Question: I'm trying to access some elements inside of iframe but withour success. Basically, I found the iframe, switch to it, but I can get the element inside of it. All elements that I try, I always get a message saying that the .
Could you please help?
HTML:

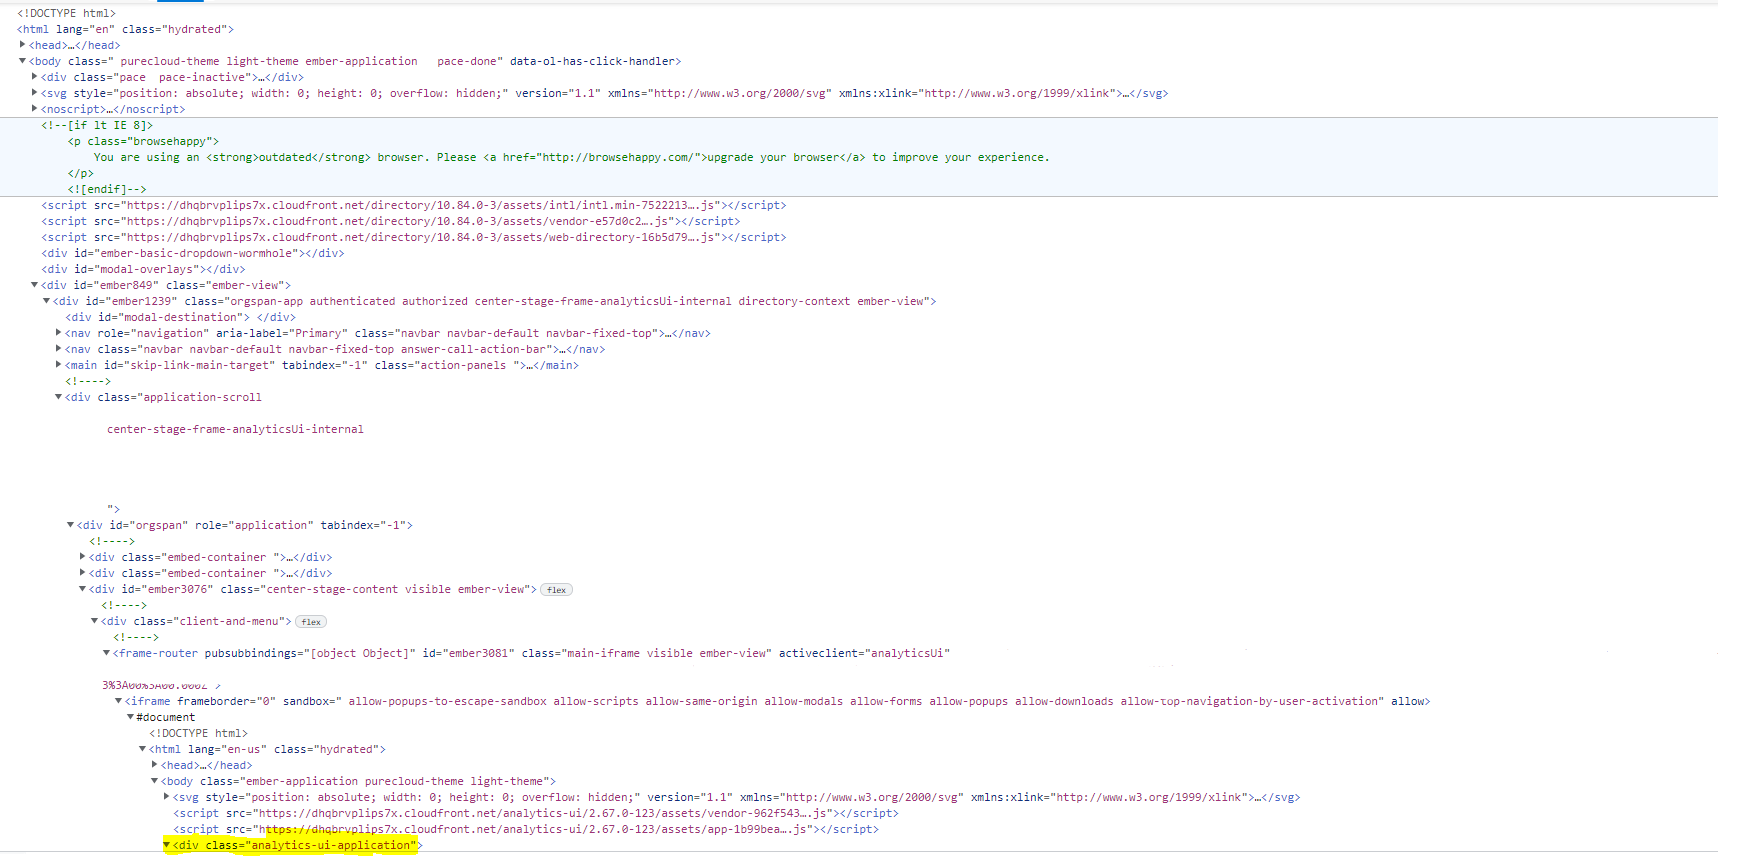
Answer: You can use the below code to switch to frame and then interact with the desired element :-
'''
wait = WebDriverWait(driver, 20)
wait.until(EC.frame_to_be_available_and_switch_to_it((By.XPATH, "//iframe[contains(@sandbox,'allow-popups-to-escape-sandbox')]")))
ele = wait.until(EC.element_to_be_clickable((By.CSS_SELECTOR, "div.analytics-ui-application")))
#ele is a web element so you can trigger .click, .text or any other web element methods on it.
'''
'''
from selenium.webdriver.support.ui import WebDriverWait
from selenium.webdriver.common.by import By
from selenium.webdriver.support import expected_conditions as EC
'''